Question: Here is interface that I want to achieve:

Basically, this is 1 level deep structure with folders and files inside folders.
Screenshot that you see is my attempt doing this with 'ItemsControl' and 'ListBox' inside 'ItemsControl'
Things that I need:
1. Folders not selectable. No interactions, just showing them.
2. Only one file can be "selected" at time
3. Files can be dragged and dropped from one folder to another
4. Everything done in MVVM
Right now with the way I do it - multiple ListBoxes therefore focus on multiple elements which is bad.
I don't know yet how to achieve drag/drop.
I'm thinking about 'TreeView' control but unsure how is that going to work.
I'm looking at pointers on how to achieve this scenario.
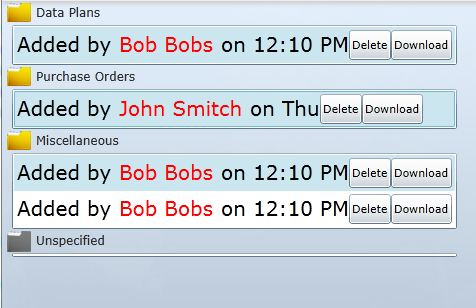
Answer: One 'TreeView', two 'TreeViewItems' styles "FolderLevelStyle" and "FileLevelStyle". Extract the defaukt style from Blend for both of them.
In "FolderLevelStyle", remove all triggers for 'IsMouseOver' and 'IsSelected' properties. Also, set 'ItemContainerStyle' to be "FileLevelStyle".
This will give you points 1 and 2.
[in "FolderLevelStyle"] You can also set 'IsExpanded' to 'True' and collapse the 'ToggleButton' in the control template (including removing all triggers that affect that button) - this will not allow the user to "close" folders.
Regarding Drag-And-Drop, there are several approaches to this. Start <URL> that will be set on the root panel in the 'DataTemplate' for the file item.